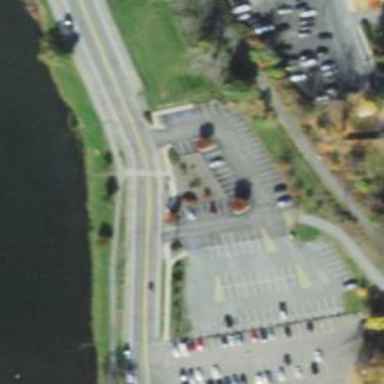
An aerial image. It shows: Parking area with park and ride facilities.